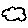
Label: cloud